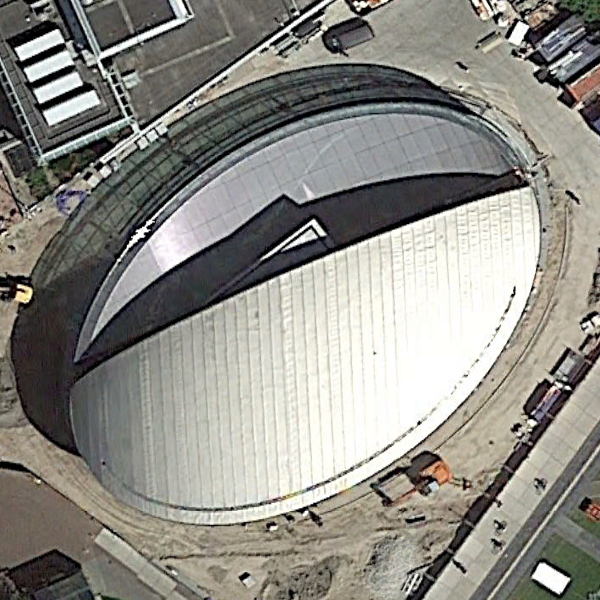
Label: Center